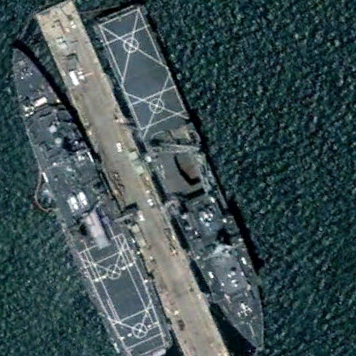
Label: combat